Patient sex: F
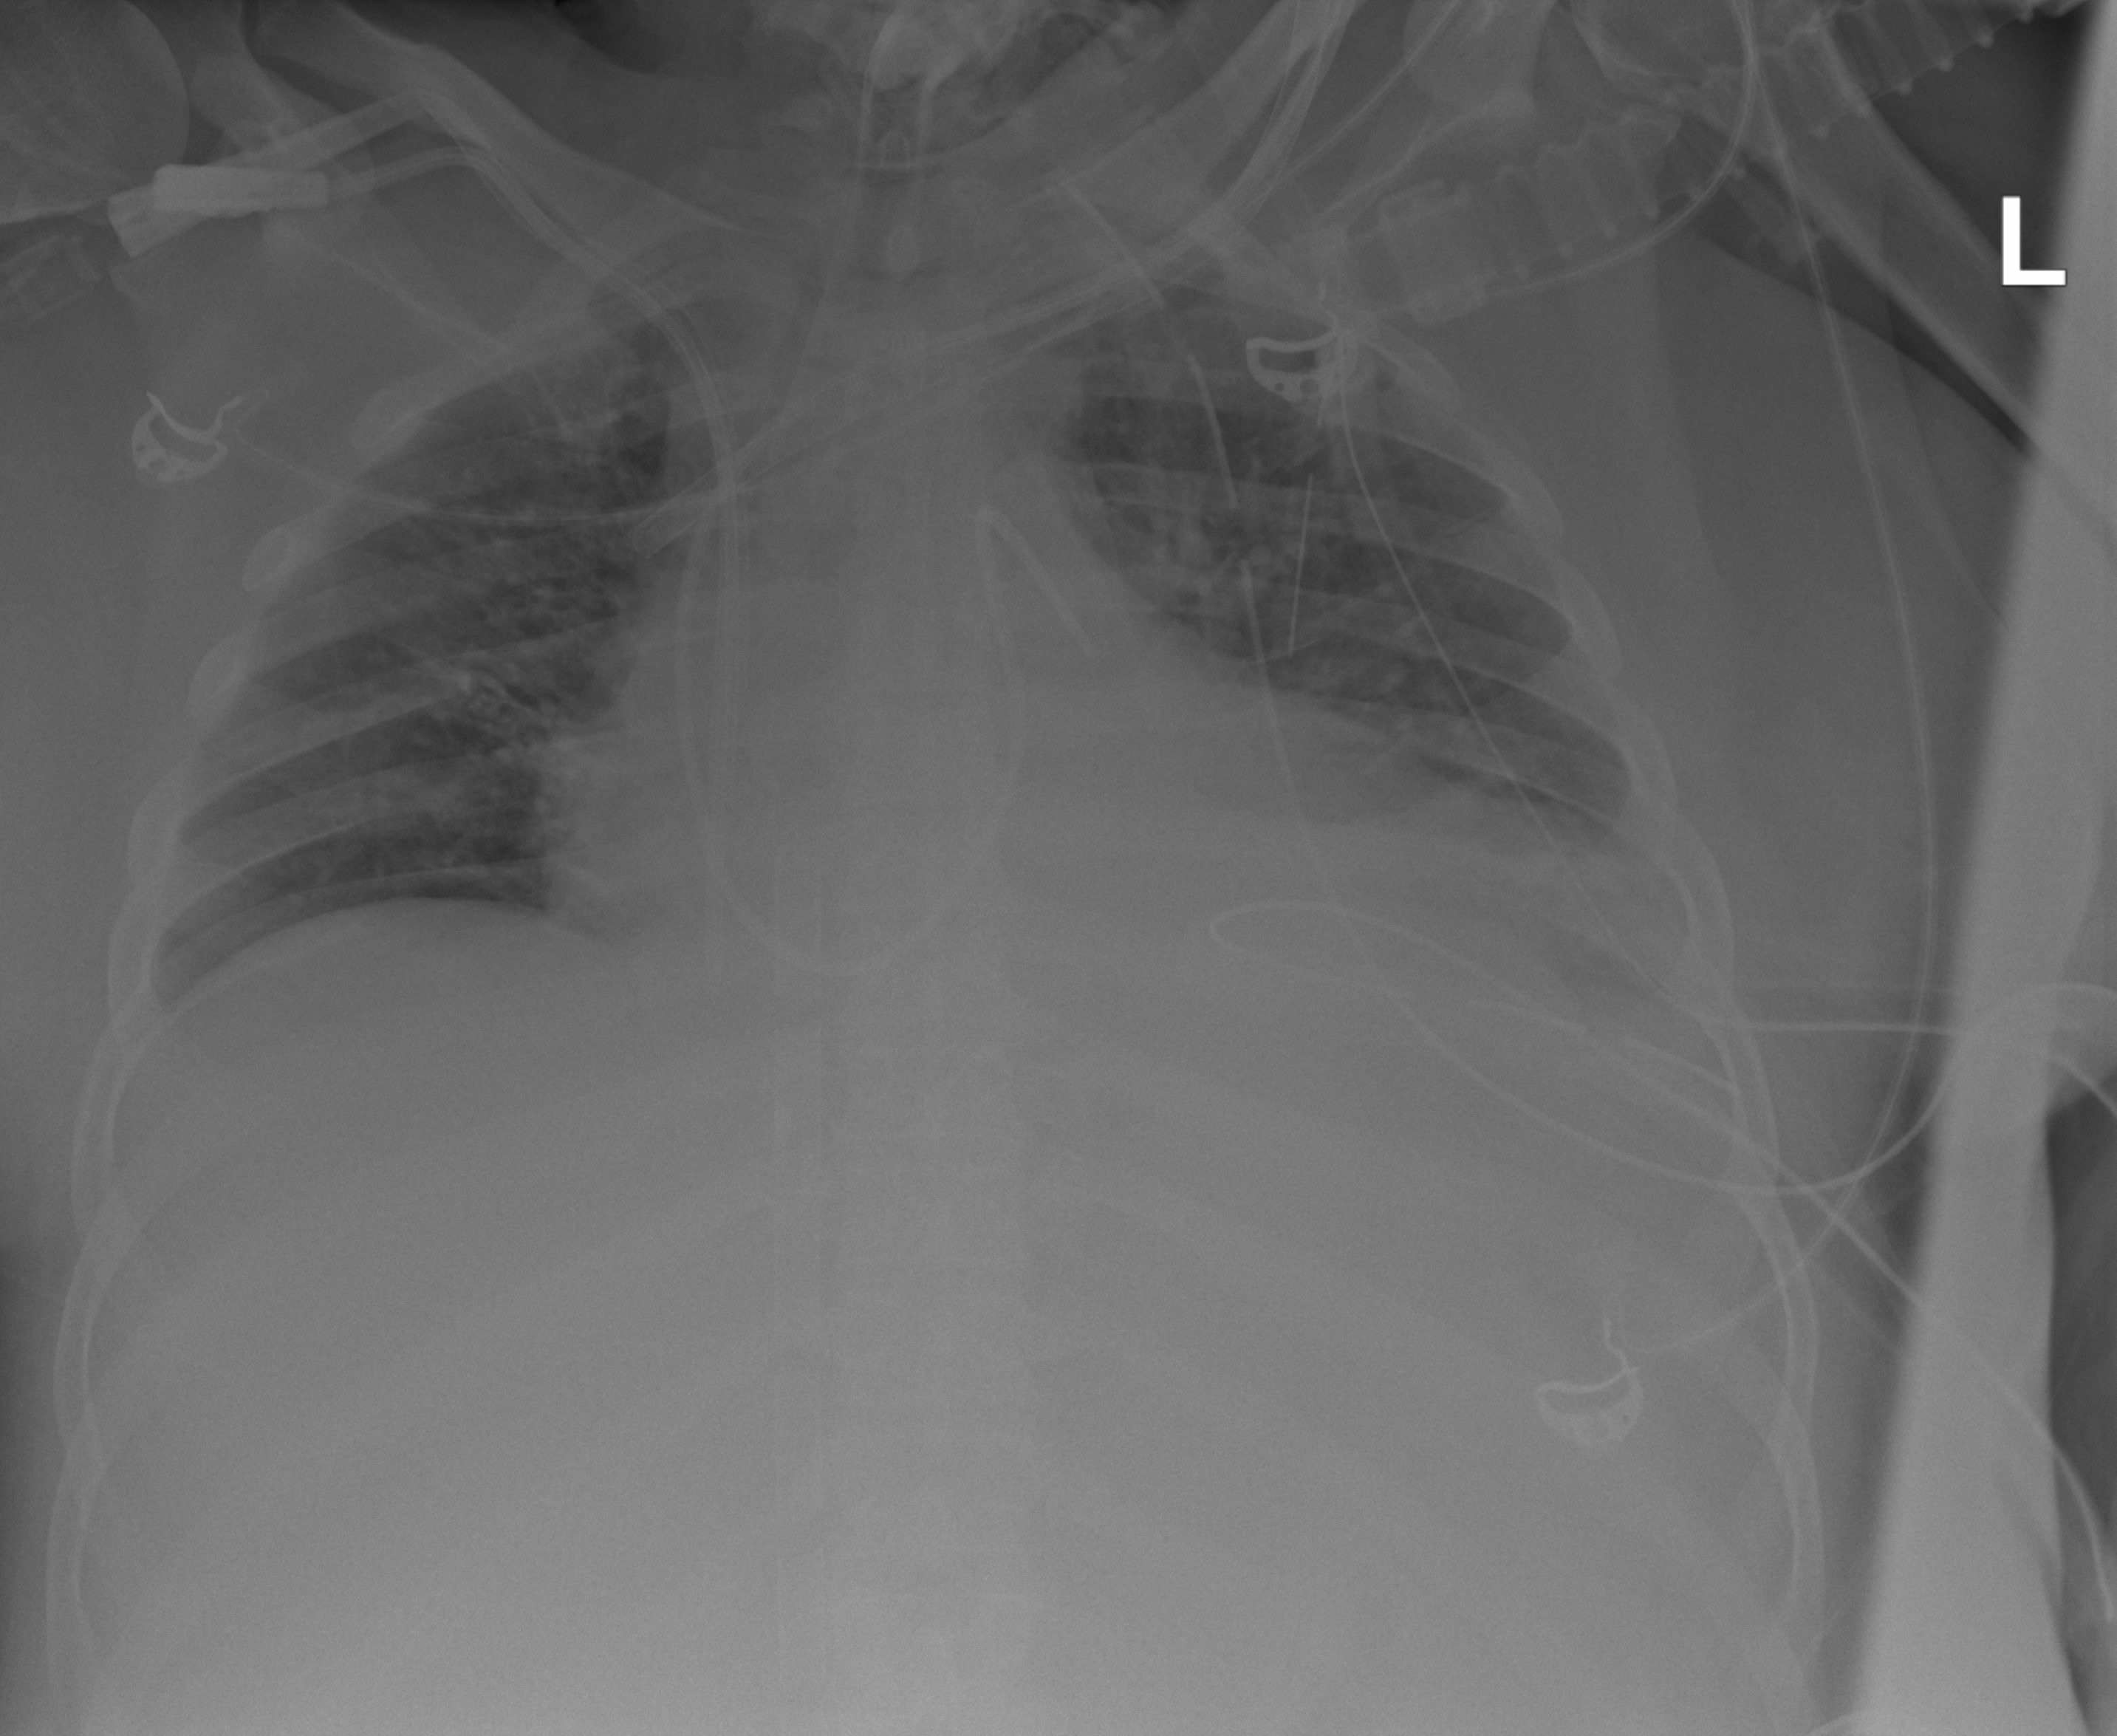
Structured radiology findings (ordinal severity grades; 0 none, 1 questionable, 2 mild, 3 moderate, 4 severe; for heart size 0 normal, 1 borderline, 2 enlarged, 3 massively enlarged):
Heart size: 2
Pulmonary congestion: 0
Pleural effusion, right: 0
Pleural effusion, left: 2
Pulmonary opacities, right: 0
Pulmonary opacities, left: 1
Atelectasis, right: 0
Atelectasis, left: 2